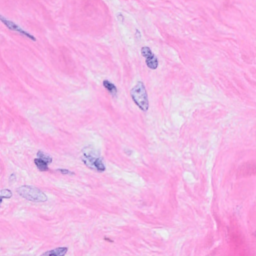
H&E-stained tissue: Breast